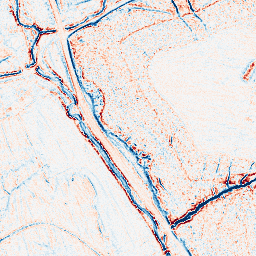
Category: edge_preserving
Decomposition family: anisotropic_diffusion
Decomposition parameters: iterations: 5
kappa: 50
gamma: 0.2
Upsampling method: cubic_catmull_rom
Upsampling parameters: scale: 8
Upsampling scale: 8